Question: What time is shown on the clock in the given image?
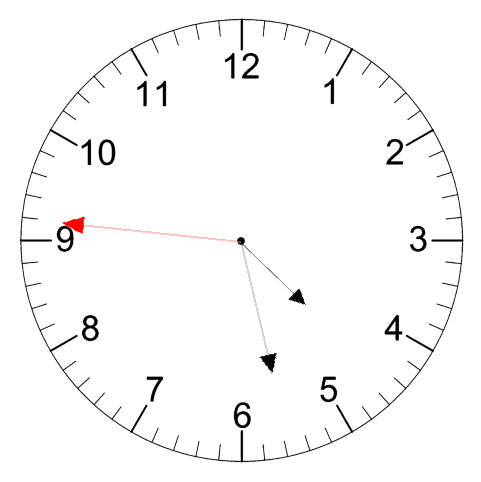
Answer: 04:27:46